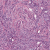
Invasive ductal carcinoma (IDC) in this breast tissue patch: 1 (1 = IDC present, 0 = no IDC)